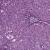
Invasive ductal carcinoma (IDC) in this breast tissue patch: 0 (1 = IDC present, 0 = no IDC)